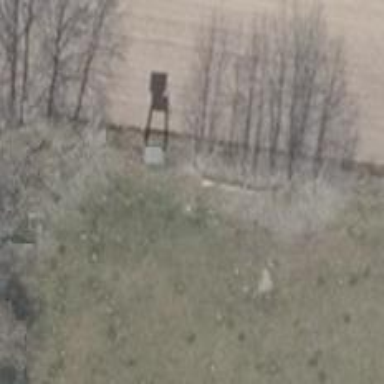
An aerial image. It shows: Hunting stand.